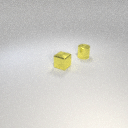
small yellow metal cylinder behind small yellow metal cube